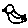
Label: bird